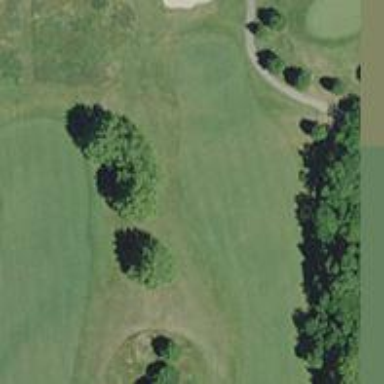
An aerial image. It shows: Golf hole.